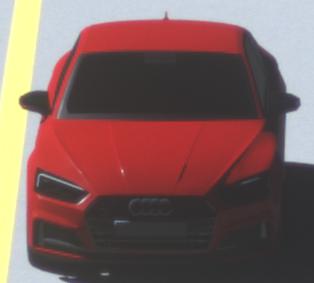
Make: Audi
Model: S5 Sportback
Detailed model: 8T Facelift
Model produced from: 2011
Model produced until: 2016
Doors: 5
Color: red
Road condition: dry road
Daytime: morning or afternoon
Contrast: high contrast